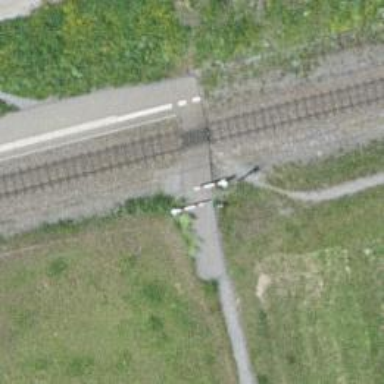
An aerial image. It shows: Crossing for the railway.